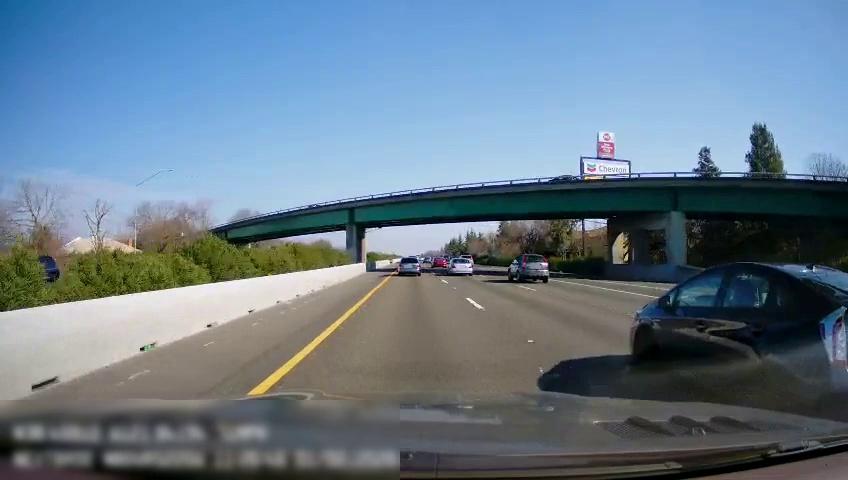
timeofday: Day
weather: Sunny
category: Drivable Space
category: Vehicles | SUV
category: Vehicles | SUV
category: Vehicles | SUV
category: Vehicles | Car
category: Vehicles | Car
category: Vehicles | SUV
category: Vehicles | SUV
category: Vehicles | Car
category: Lanes | Current Lane
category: Lanes | Current Lane
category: Lanes | Alternate Lane
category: Lanes | Alternate Lane
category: Lanes | Alternate Lane